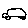
Label: car